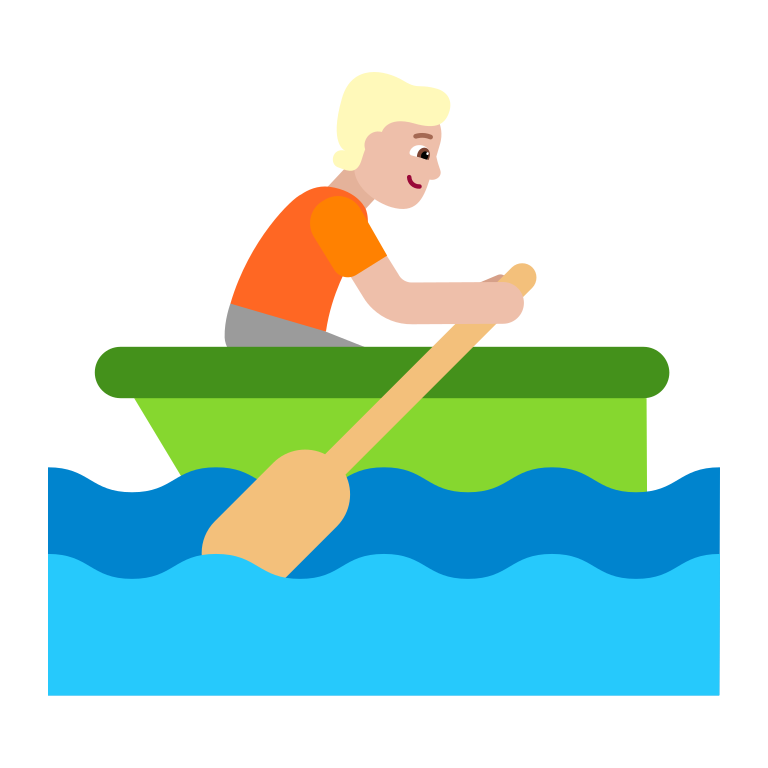
person rowing boat flat  light